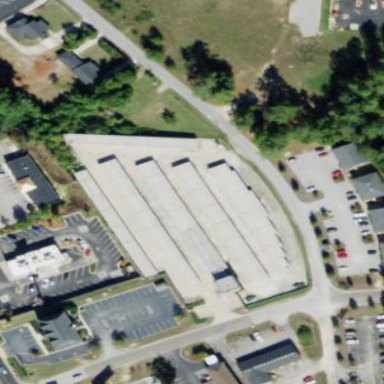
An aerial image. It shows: Storage rental shop.